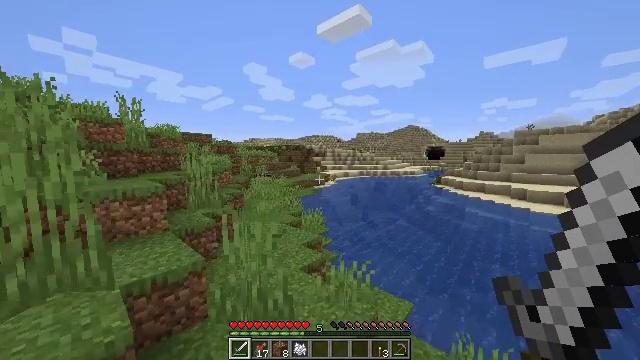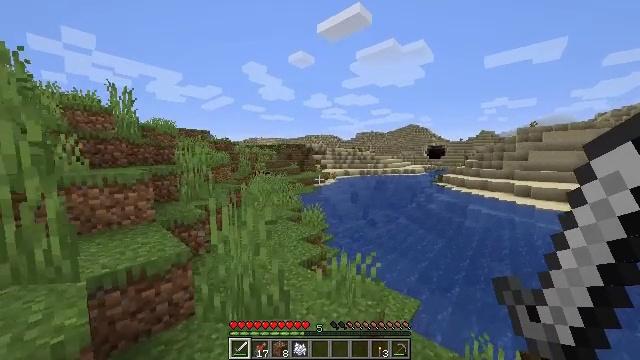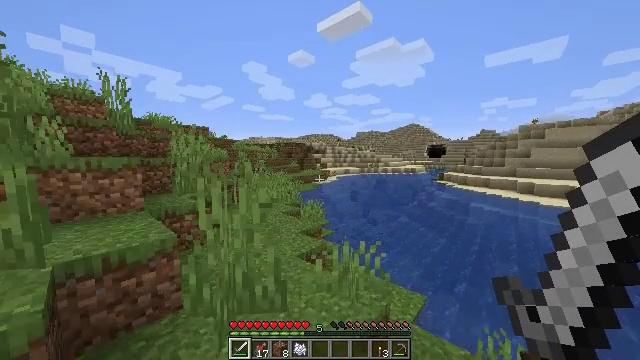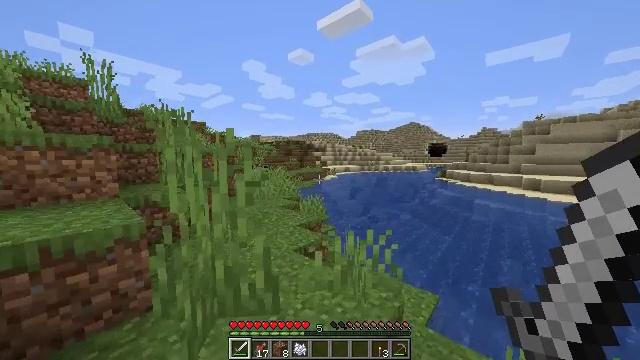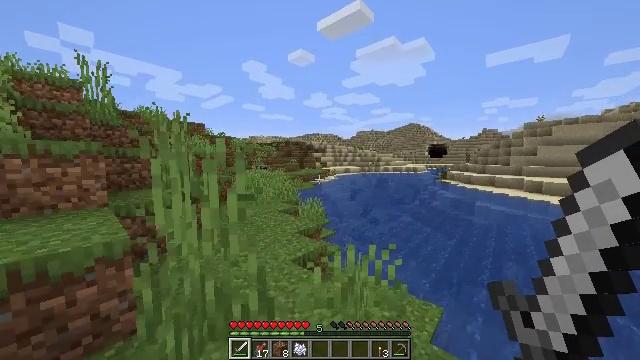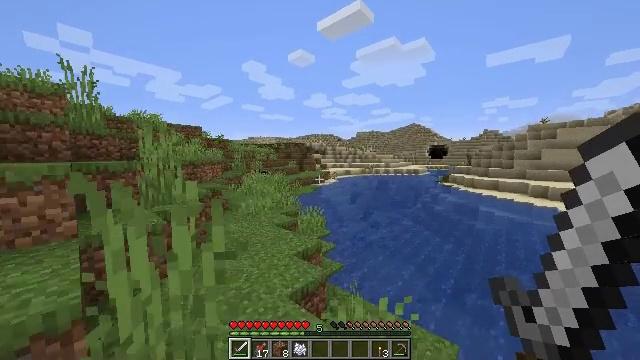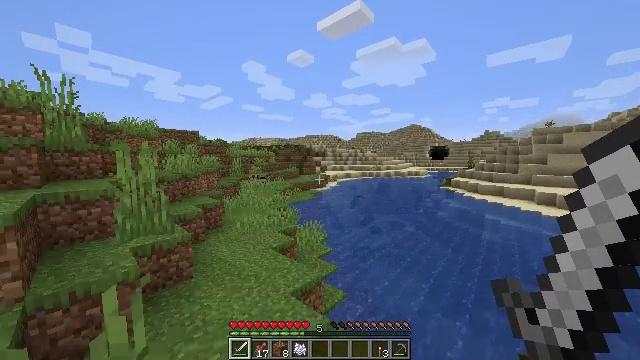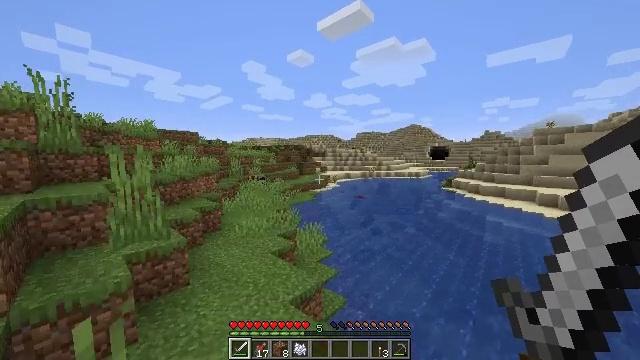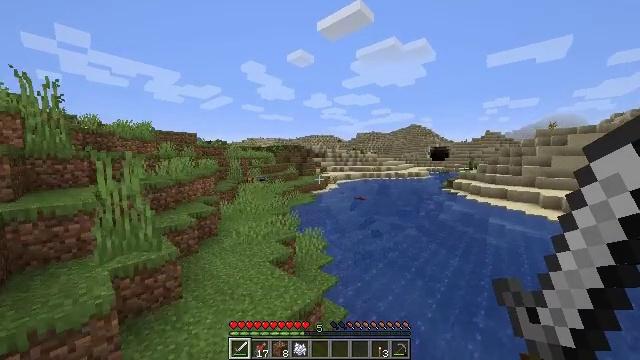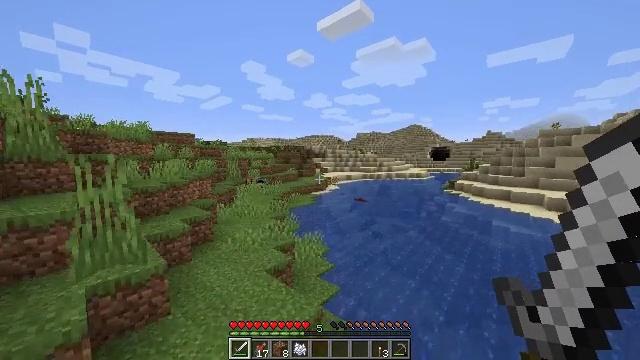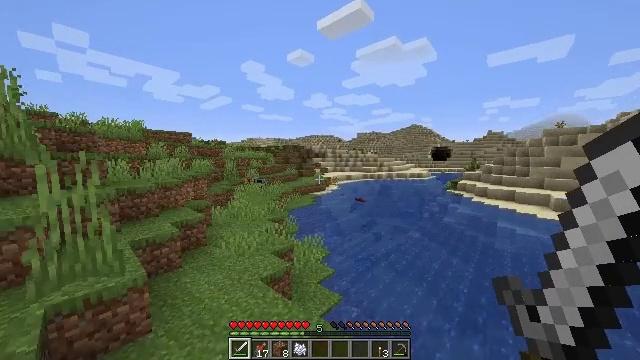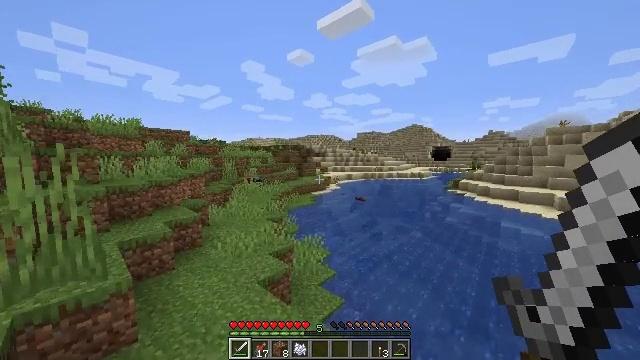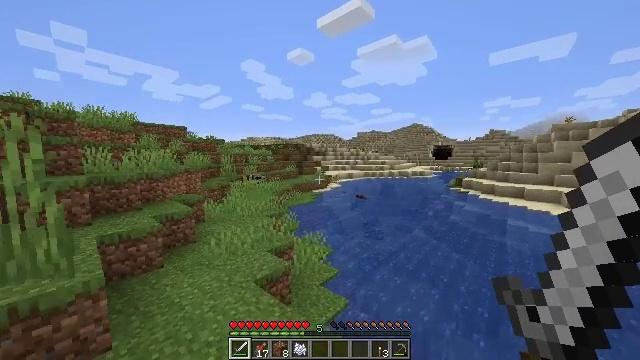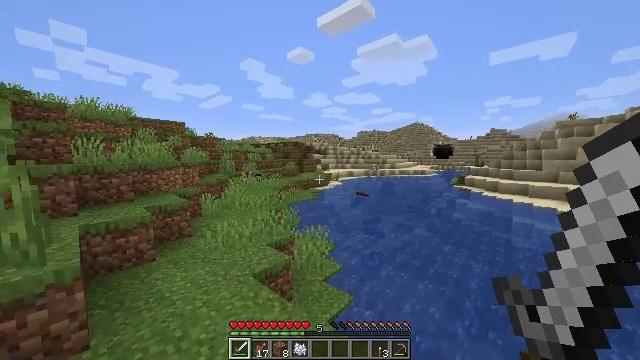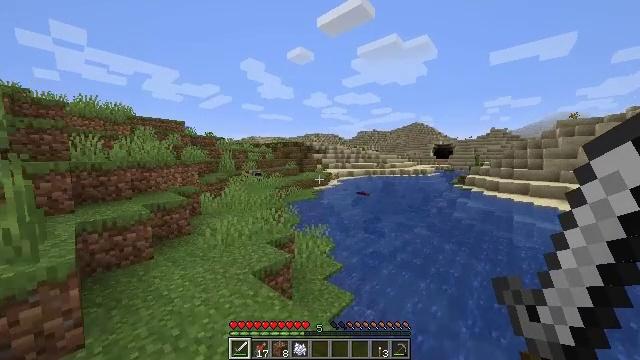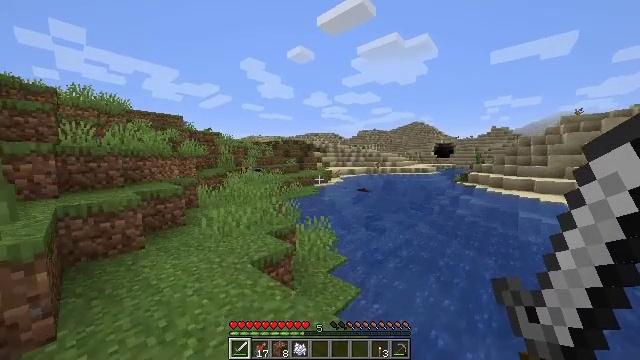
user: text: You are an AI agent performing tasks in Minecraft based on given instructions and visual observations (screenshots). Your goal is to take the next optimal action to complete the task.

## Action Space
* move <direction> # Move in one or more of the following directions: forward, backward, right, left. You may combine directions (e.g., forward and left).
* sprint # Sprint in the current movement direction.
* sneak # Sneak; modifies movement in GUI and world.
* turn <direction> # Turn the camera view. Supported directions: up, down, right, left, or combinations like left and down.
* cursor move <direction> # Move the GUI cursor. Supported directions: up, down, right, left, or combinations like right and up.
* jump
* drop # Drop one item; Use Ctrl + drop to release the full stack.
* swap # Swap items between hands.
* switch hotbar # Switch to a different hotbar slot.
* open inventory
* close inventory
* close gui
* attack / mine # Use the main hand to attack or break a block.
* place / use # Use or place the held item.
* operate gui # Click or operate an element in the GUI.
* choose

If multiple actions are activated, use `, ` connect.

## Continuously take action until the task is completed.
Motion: motion action
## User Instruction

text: Kill aquatic mobs.
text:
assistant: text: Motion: move forward, jump
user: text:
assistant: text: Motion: move forward, jump
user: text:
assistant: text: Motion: move forward, jump
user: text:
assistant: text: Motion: move forward, jump
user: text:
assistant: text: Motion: move forward, jump
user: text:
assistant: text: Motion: move forward, jump
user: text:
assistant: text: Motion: move forward, jump
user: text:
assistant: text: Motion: move forward, jump
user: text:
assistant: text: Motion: move forward, jump
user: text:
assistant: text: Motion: move forward and move left, jump
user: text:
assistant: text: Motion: move forward and move left, jump
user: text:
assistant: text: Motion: move forward and move left, jump
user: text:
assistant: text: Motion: move forward and move left, jump
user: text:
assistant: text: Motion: move forward and move left, jump
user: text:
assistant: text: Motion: move forward and move left, jump
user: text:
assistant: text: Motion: move forward and move left, jump
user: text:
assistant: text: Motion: move forward and move left, jump
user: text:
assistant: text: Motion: move forward and move left, jump
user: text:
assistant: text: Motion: move forward and move left, jump
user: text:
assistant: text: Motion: move forward, jump
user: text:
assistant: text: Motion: move forward, jump
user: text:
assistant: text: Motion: move forward, jump
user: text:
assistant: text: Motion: move forward, jump
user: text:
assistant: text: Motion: move forward, jump
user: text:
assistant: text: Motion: move forward and move left, jump
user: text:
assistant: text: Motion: move forward and move left, jump
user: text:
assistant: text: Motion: move forward and move left, jump
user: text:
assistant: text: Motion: move forward and move left, jump
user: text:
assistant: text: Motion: move forward and move left, turn down, jump
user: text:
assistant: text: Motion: move forward, turn right and down, jump